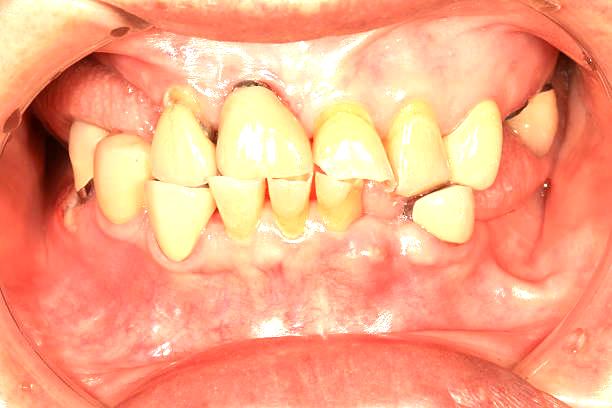
Condition: Gingivitis